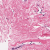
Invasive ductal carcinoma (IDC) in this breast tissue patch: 0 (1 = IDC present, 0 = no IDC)